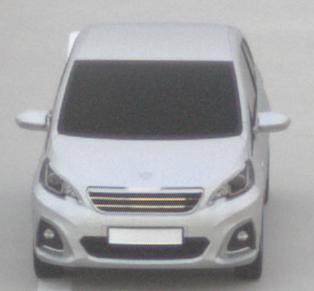
Make: Peugeot
Model: 108 1.0 VTi 68
Detailed model: 108
Model produced from: 2015/03
Model produced until: 2016/10
Doors: 3
Color: white
Road condition: dry road
Daytime: sunrise or sunset
Contrast: low contrast